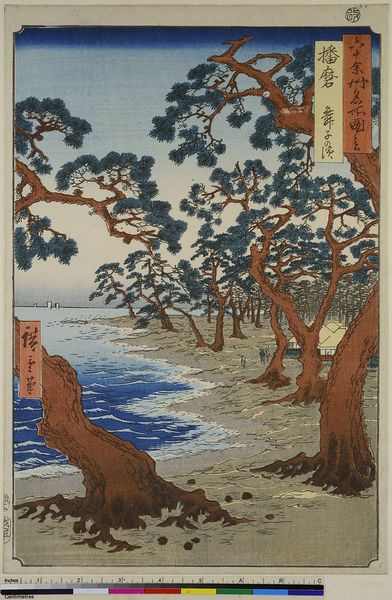
Titel: Die Provinz Harima: der Maiko Strand, Blatt 45 aus der Serie: Berühmte Orte der rund 60 Provinzen
Künstler: Utagawa Hiroshige
Standort: Hamburg
Institution: Museum für Kunst und Gewerbe Hamburg
Schlagwörter: baum, strauch, holzschnitt, strand, druckgraphik, druckgrafik, kiefer, zeit, farbholzschnitt, edo, reproduktionen, druckerzeugnisse, bäume, sträucher, ukiyo